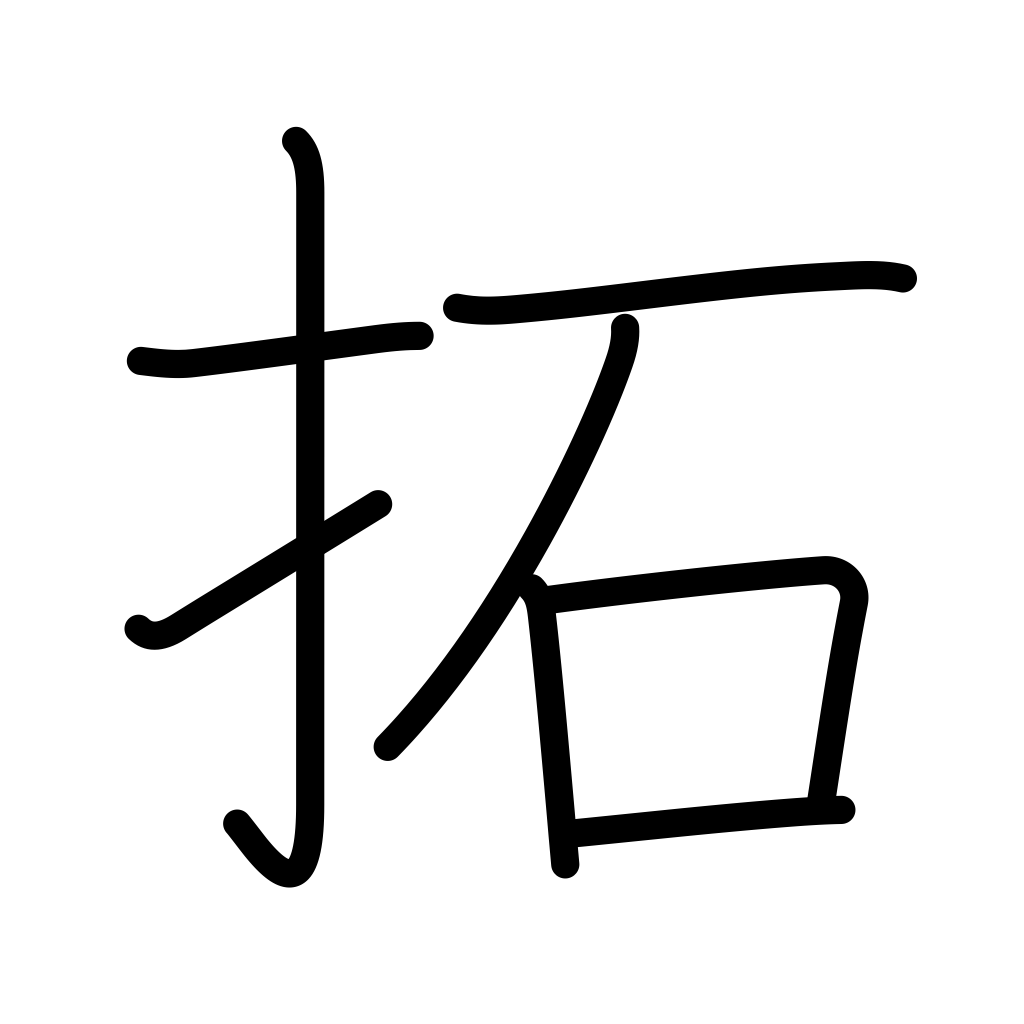
Meaning: open